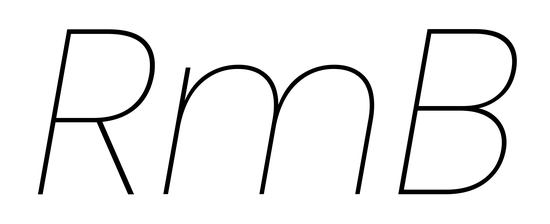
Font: Poppins-ThinItalic